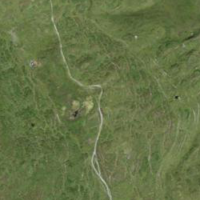
EUNIS habitat code: 32
Species observed at this site:
Arnica montana